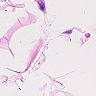
Metastatic tissue present: no